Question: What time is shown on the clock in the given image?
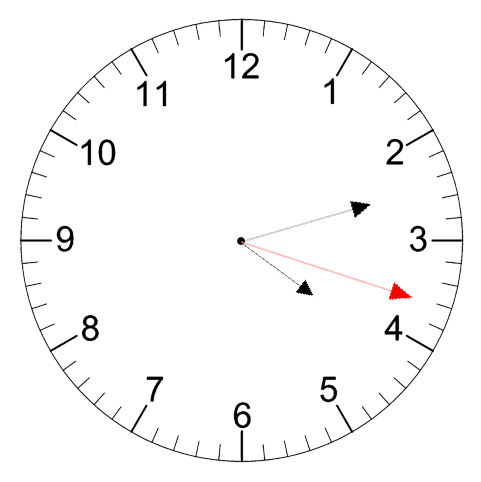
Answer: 04:12:18